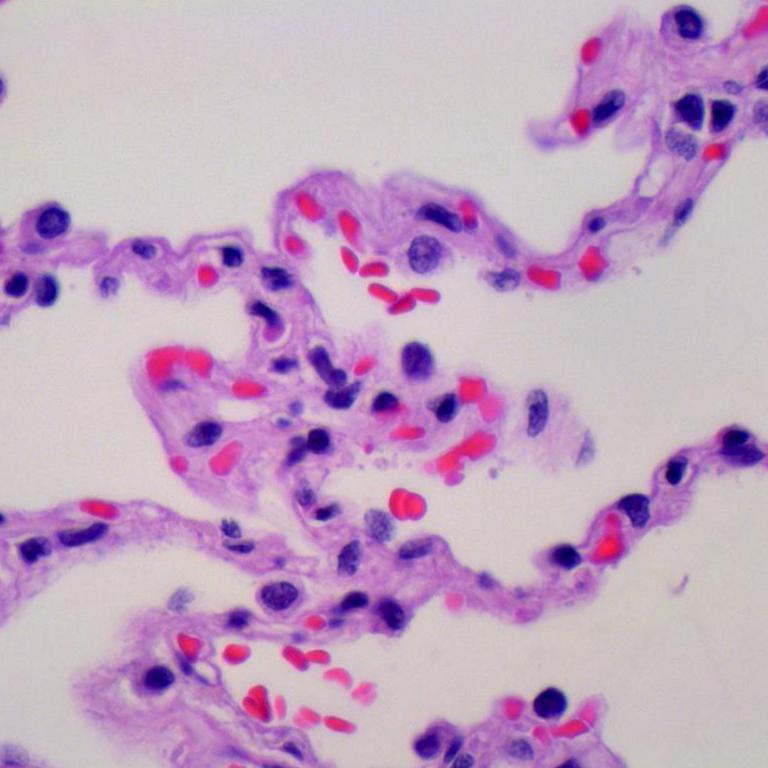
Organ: lung
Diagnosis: benign